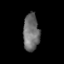
Tissue: skin
Cell type: Epithelial cells
Senescence score: 0.8916
Nuclear area (px): 582
Mean DAPI intensity: 111.151